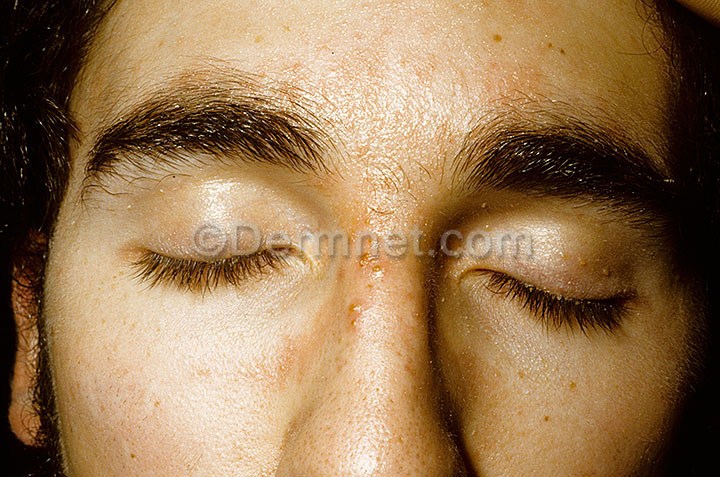
Disease: Eczema Photos